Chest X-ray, AP view. Patient: 59 years old, sex M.
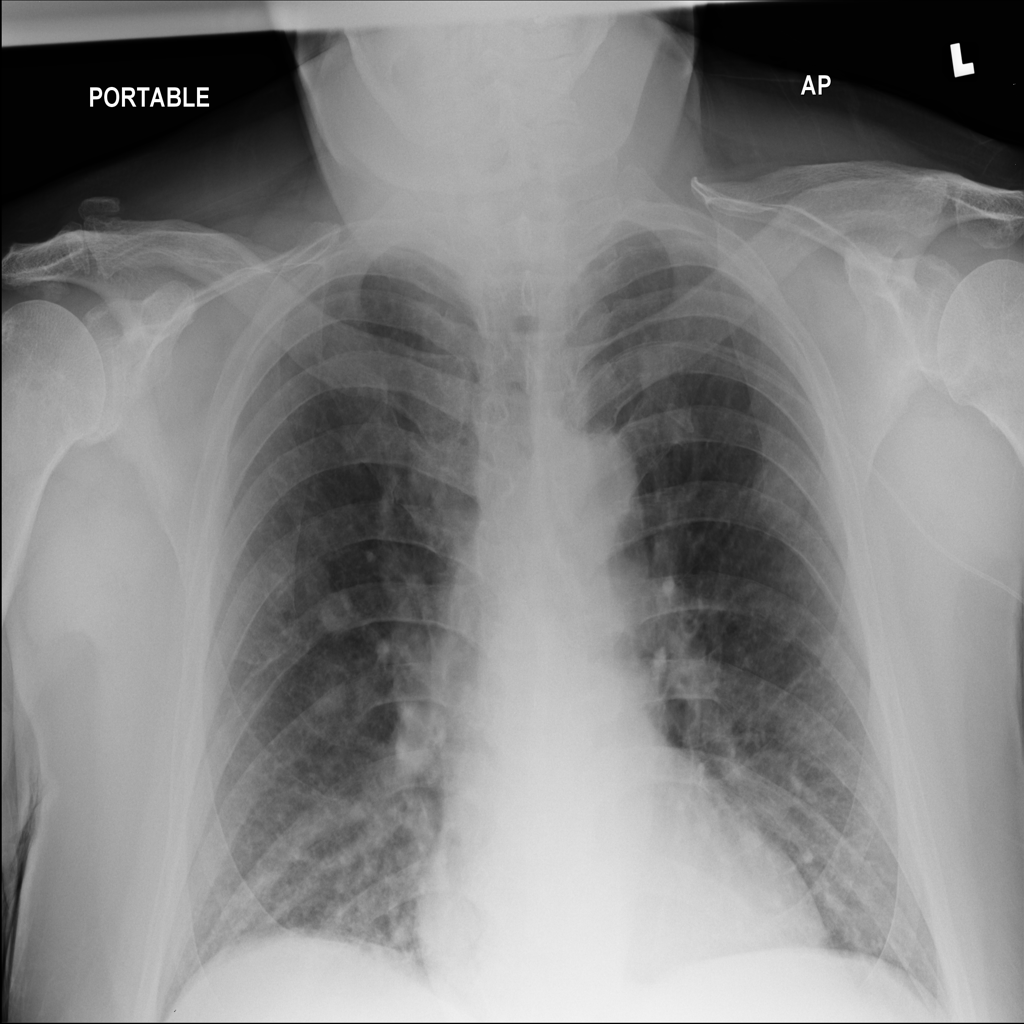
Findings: Nodule, Pleural_Thickening